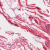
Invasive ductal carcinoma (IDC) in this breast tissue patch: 0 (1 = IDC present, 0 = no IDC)